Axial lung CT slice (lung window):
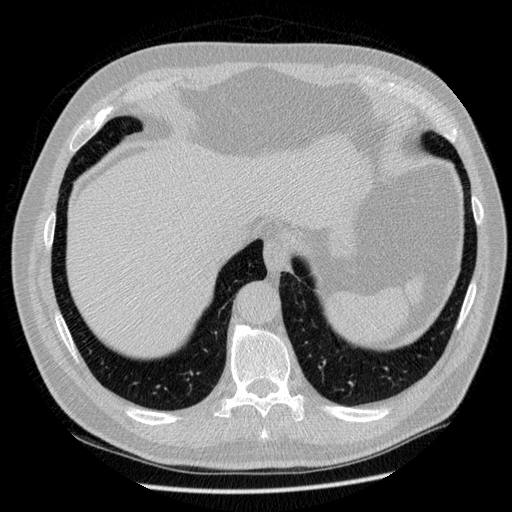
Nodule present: no